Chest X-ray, PA view. Patient: 54 years old, sex F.
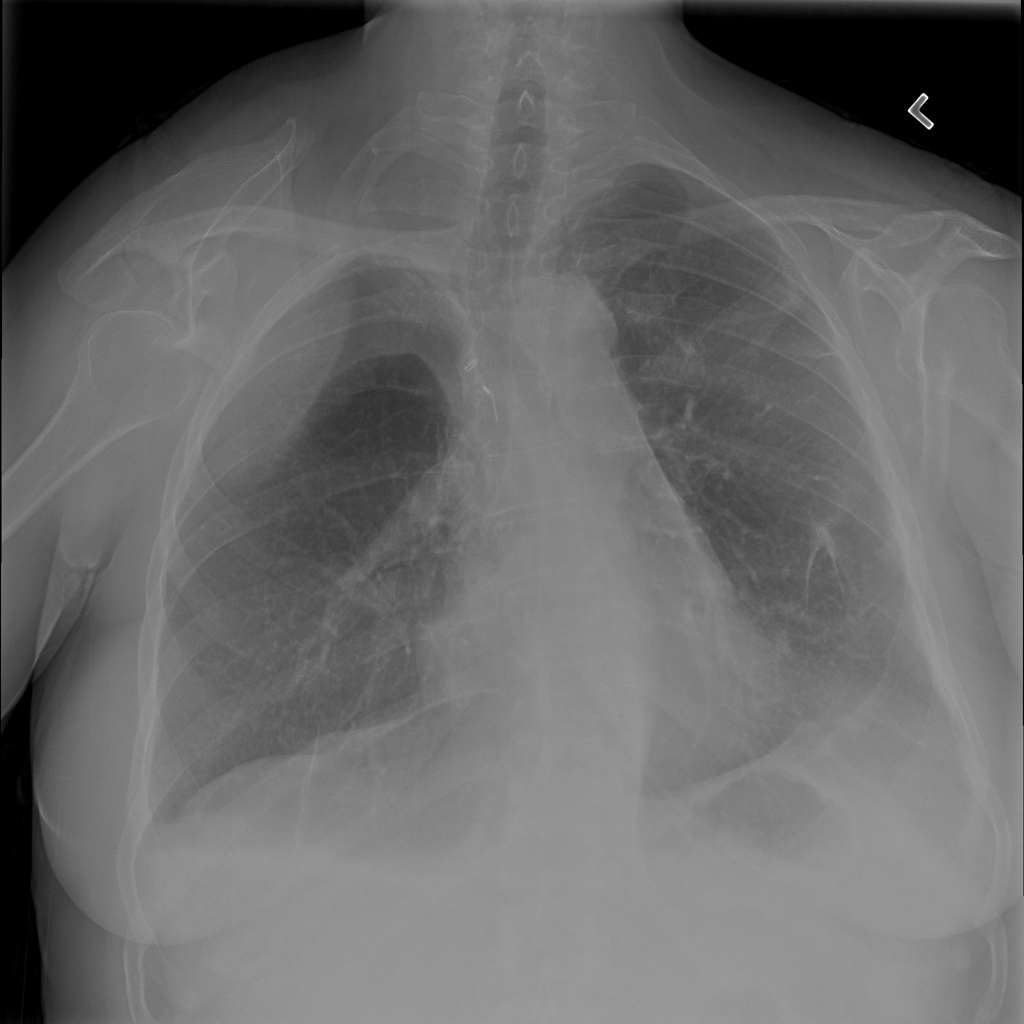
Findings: Pneumothorax